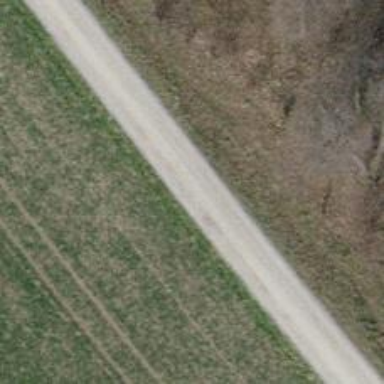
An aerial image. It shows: Gravel track with grade 2 tracktype.